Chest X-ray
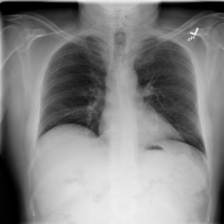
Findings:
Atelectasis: negative
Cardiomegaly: negative
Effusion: negative
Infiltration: negative
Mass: negative
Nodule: negative
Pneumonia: negative
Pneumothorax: negative
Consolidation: negative
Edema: negative
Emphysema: negative
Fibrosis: negative
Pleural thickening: negative
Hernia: negative